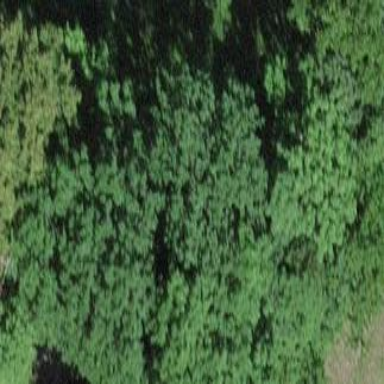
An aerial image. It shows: Forest area.